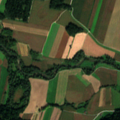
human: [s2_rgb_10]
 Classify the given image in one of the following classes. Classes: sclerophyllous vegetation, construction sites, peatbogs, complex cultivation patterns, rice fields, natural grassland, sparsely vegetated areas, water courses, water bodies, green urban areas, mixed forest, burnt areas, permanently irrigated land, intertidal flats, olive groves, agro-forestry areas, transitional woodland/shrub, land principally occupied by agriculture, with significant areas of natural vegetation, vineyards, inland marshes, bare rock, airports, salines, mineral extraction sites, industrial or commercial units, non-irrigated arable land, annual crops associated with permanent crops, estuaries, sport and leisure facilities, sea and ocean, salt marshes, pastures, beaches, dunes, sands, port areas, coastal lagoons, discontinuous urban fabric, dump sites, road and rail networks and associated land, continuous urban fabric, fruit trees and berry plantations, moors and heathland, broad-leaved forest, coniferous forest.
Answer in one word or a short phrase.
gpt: non-irrigated arable land, land principally occupied by agriculture, with significant areas of natural vegetation, mixed forest